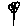
Label: flower